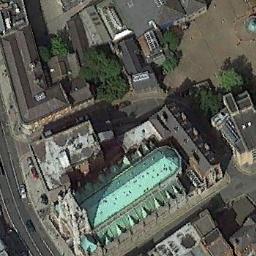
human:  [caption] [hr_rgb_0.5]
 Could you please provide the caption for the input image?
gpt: The church with a tower and the rest of the church has a green roof .

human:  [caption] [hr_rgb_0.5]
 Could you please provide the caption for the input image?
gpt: There is a blue church next to some buildings with a road passed by .

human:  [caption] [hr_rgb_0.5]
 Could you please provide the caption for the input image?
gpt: A blue-roofed church surrounded by buildings and roads with many cars .

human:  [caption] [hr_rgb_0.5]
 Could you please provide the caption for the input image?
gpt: This is a church with many pointed houses around it .

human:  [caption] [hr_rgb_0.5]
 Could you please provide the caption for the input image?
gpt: There are lots of buildings near the church .